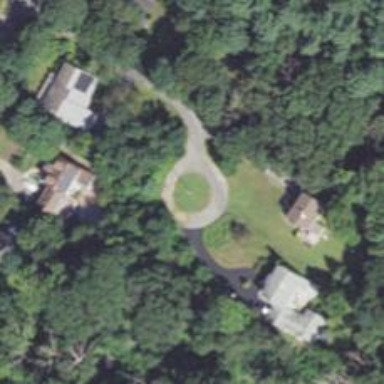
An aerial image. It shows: Turning loop on the road.